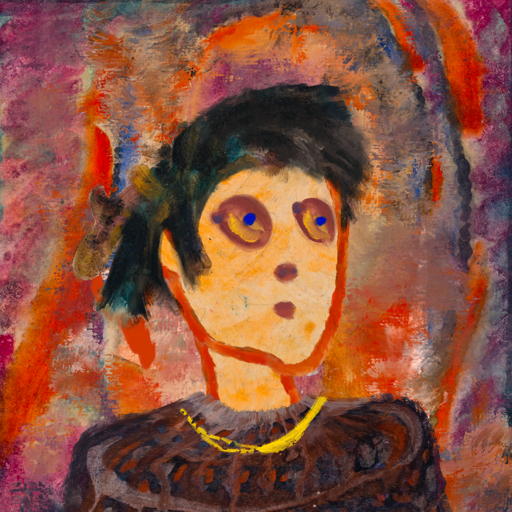
Background: Experience, Head And Neck Side: Experience, Face Side: Mother_And_Son_Son, Bust: Hypocrite, Hair Side: Pipe, Head Accessory: Blank, Second Necklace: Blank, Necklace: Irani_1, Baby: Blank